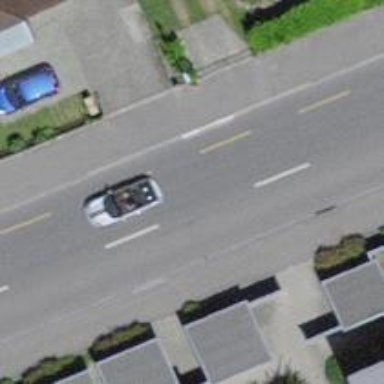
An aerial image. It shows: Secondary road with asphalt surface. It has lanes for both sidewalk and cycleway.